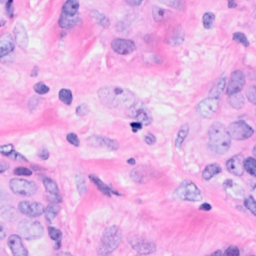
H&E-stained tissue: Breast